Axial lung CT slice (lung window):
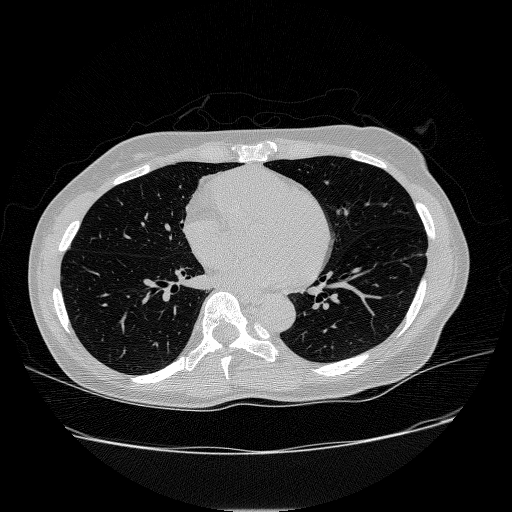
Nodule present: no